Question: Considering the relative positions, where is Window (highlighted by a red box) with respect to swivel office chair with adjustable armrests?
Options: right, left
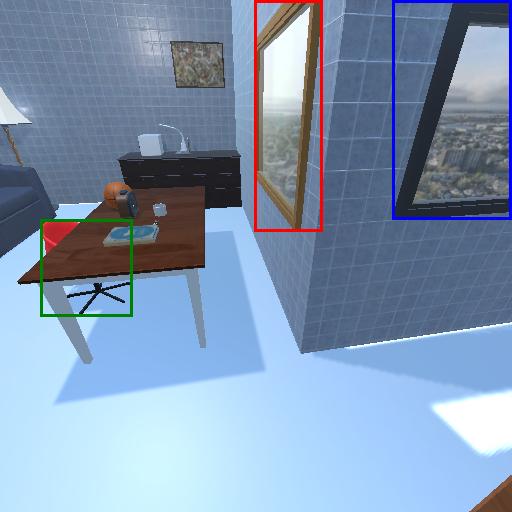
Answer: right